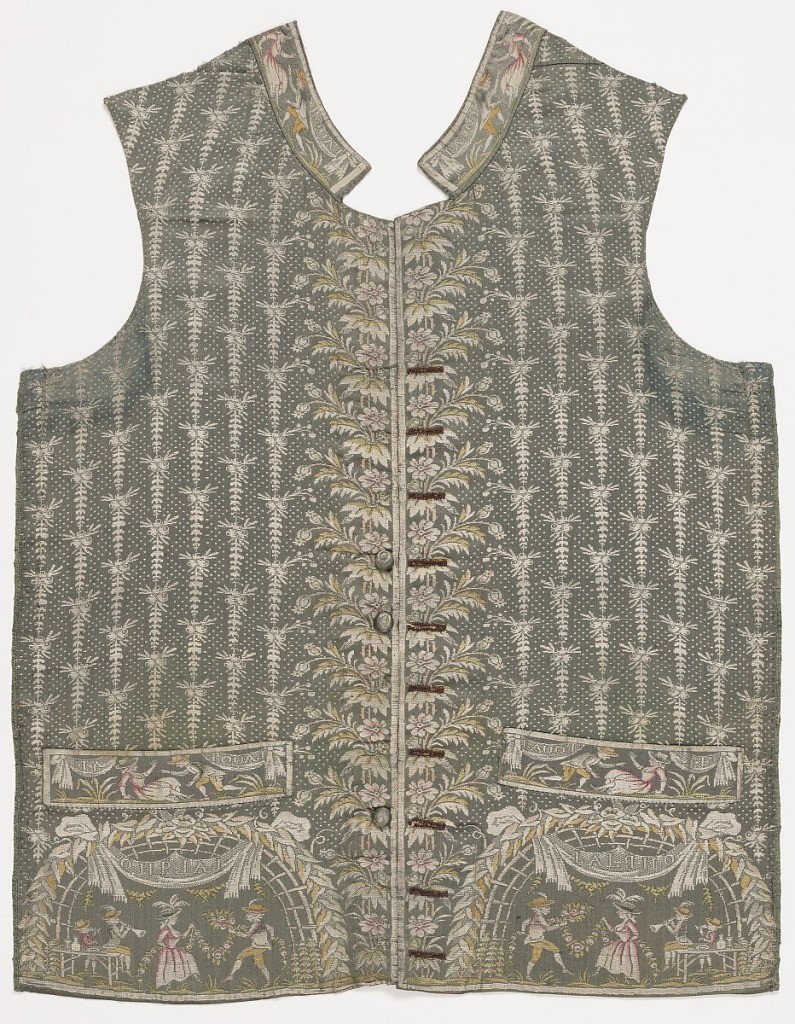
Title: Waistcoat
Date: ca. 1795
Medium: silk Technique: silk 7&1 satin (gray) with supplementary warp binding supplementary weft (white). All other colors have been painted on the surface.
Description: Left and right front of gentleman's waistcoat. Dancing figures and letters on pockets.